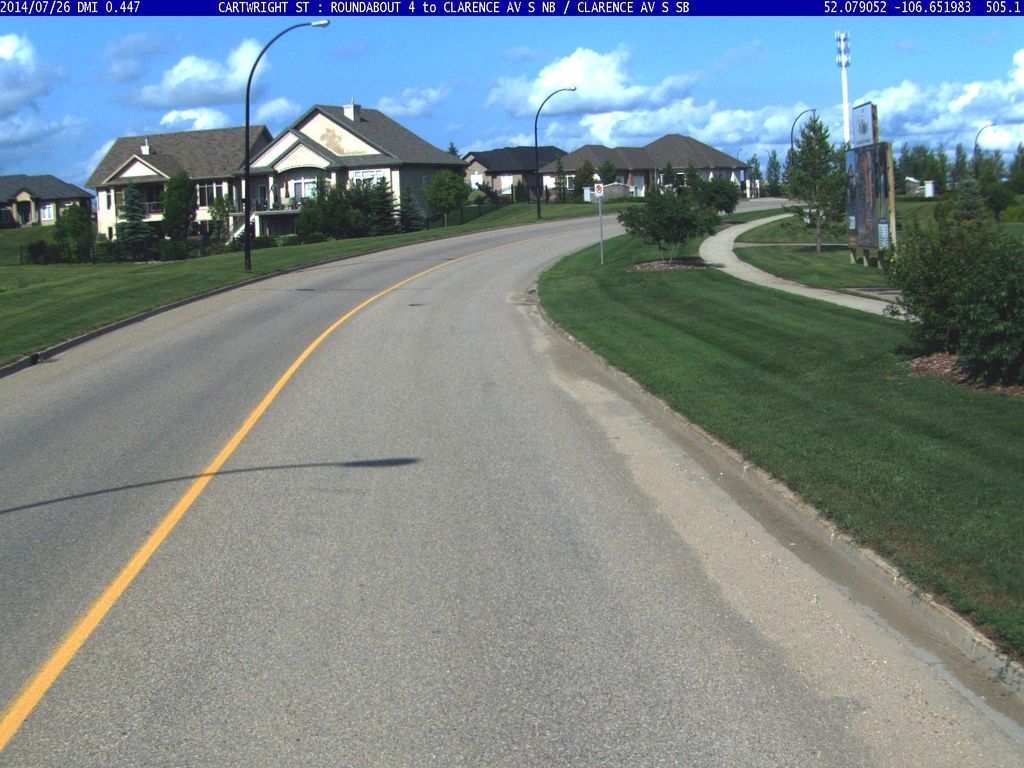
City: saskatoon